Question:
I have a lot of view controllers in my Storyboard which makes navigation a bit difficult. When I click on a view controller or other item in the document outline, it will scroll automatically to the graphical representation of this view controller. However, when clicking on the graphical representation the document outline list does not automatically scroll to the selected item. I have to scroll through this list until I see something selected to know it is the correct one.
Is there a way to select a view controller in the graphical view, and let the document outline scroll to this view controller?
Another related annoyance is that if you filter the document outline to find the correct view controller, and click on that view controller, it will be scrolled away when you reset the filter again. Is there any way to prevent that from happening?
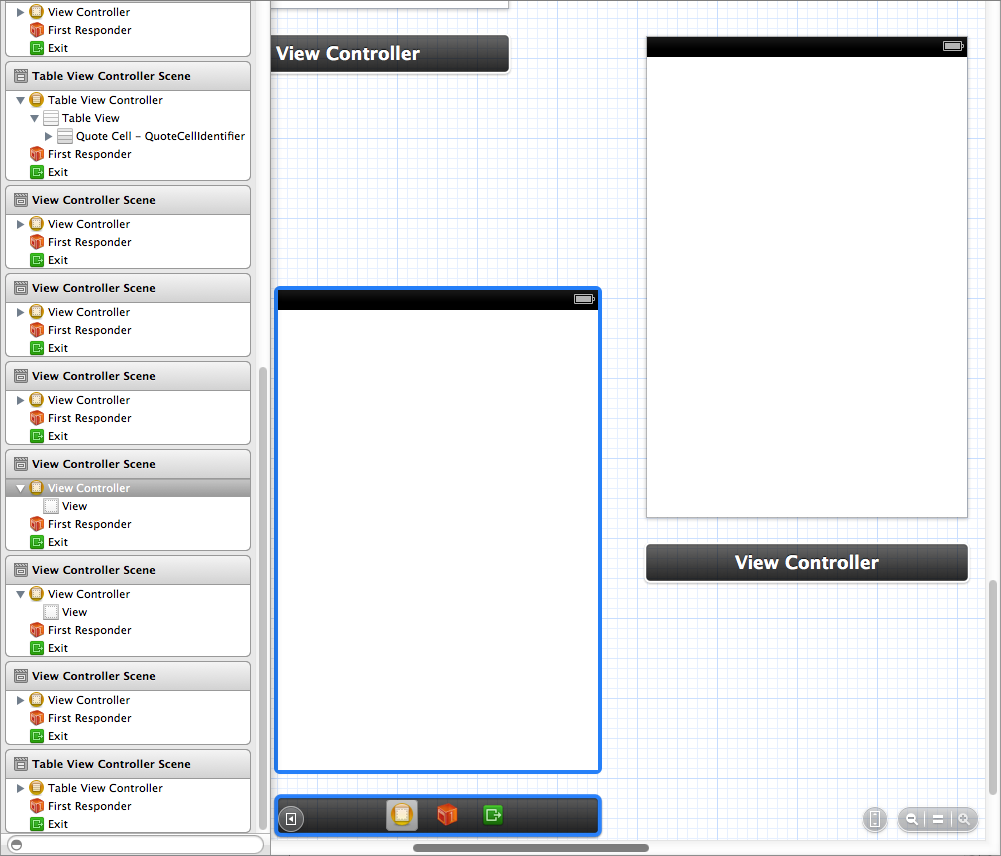
Answer: > Is there a way to select a view controller in the graphical view, and let the document outline scroll to this view controller?
When clicking on an object (view controller, view, etc.) in a storyboard scene in the graphical editor in Xcode, Xcode 6 does scroll the hierarchical view so that the selected object is at least partially visible. Also, hierarchical list for that scene opens up so that you can see the object. So in the 2 years since you asked this question, at least that much has improved.
Another improvement: if you point to a view controller at the top of a storyboard scene in the graphical editor, a small view pops up with the name of the scene, which makes finding it in the list a little bit easier.
> if you filter the document outline to find the correct view controller, and click on that view controller, it will be scrolled away when you reset the filter
This also seems to have improved: the selected view controller remains visible even after clearing the search field.